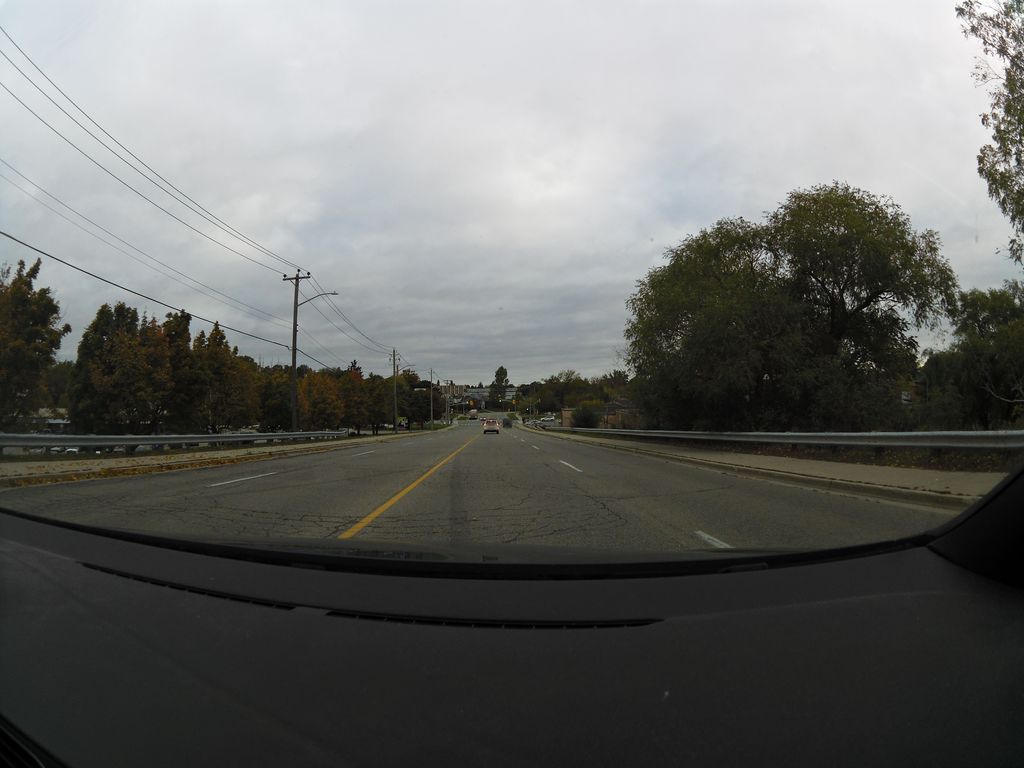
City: kitchener-waterloo